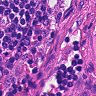
Metastatic tissue present: no